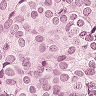
Metastatic tissue present: yes